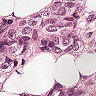
Metastatic tissue present: yes